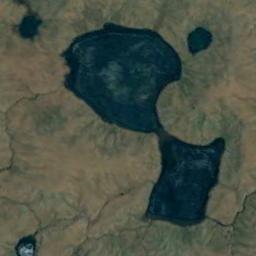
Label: lake